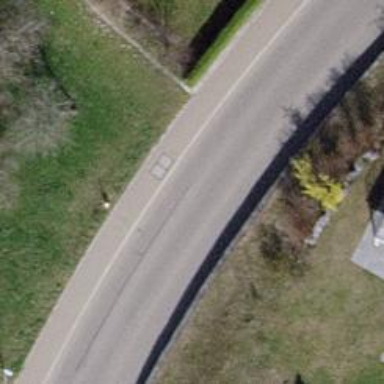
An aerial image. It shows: Residential road with asphalt surface and sidewalk on the left.